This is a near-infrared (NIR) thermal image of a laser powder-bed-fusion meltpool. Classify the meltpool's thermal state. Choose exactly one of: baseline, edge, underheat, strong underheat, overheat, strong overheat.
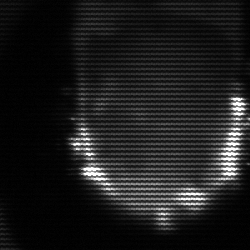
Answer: strong underheat